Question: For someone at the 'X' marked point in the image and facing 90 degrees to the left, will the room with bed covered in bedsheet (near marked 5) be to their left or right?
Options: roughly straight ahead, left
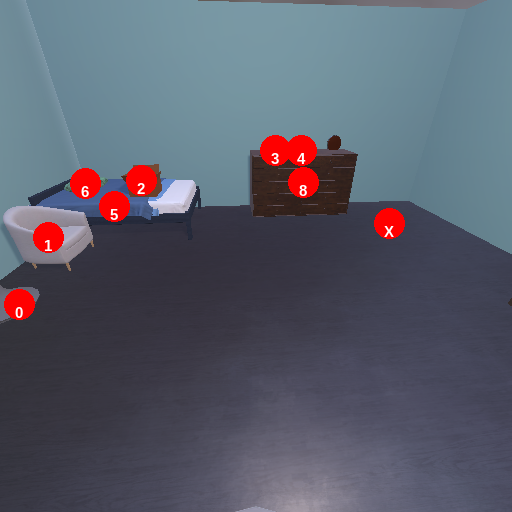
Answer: roughly straight ahead